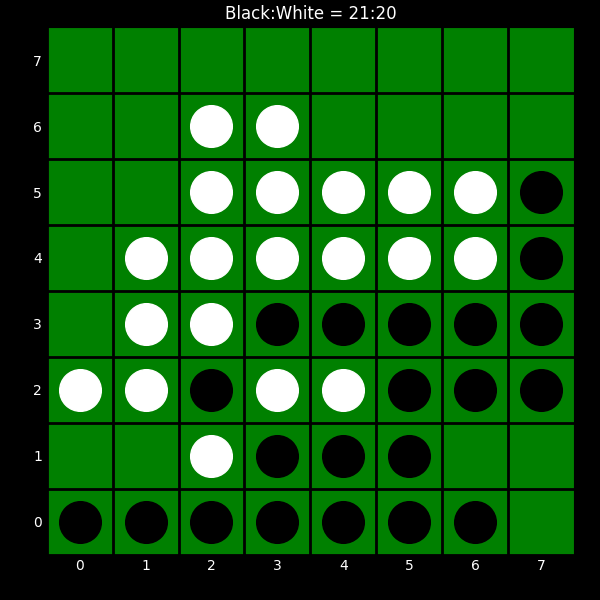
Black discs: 21
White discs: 20